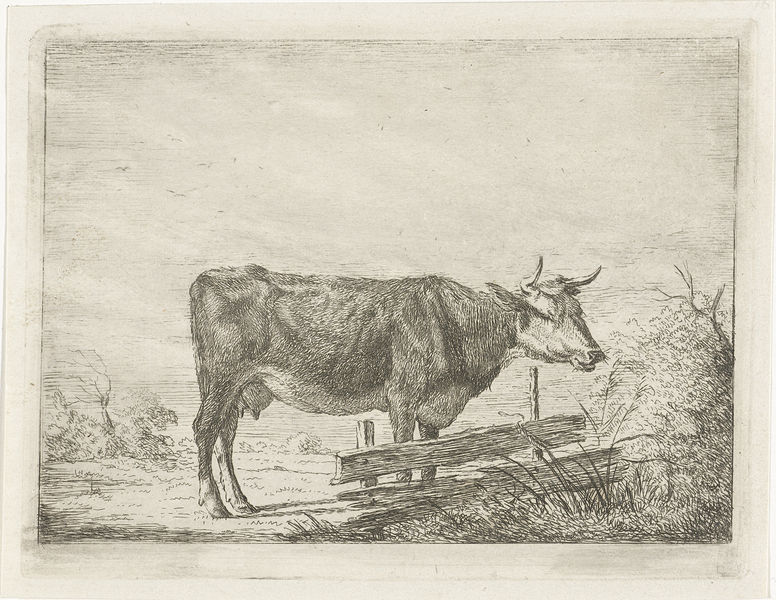
Titel: Koe, staand bij een hek
Künstler: Jacobus Cornelis Gaal
Standort: Amsterdam
Institution: Rijksmuseum
Schlagwörter: baum, bäume, zaun, vögel, wind, busch, fell, hufe, kuh, rind, bretter, druck, stich, euter, hörner, kupferstich, paarhufer, jupferstich, völel